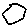
Label: hexagon